Interaction volume radius: 10 \u00c5
Interaction volume height: 40 \u00c5
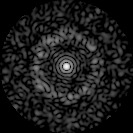
Disorder parameter: 0.8372